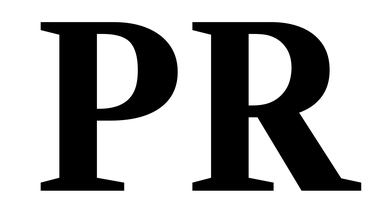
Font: LibreCaslonText_Bold